This plot shows a bearing's acceleration signal over time (raw waveform). Determine the bearing's health state. Answer with exactly one of: normal, inner_race, outer_race, ball.
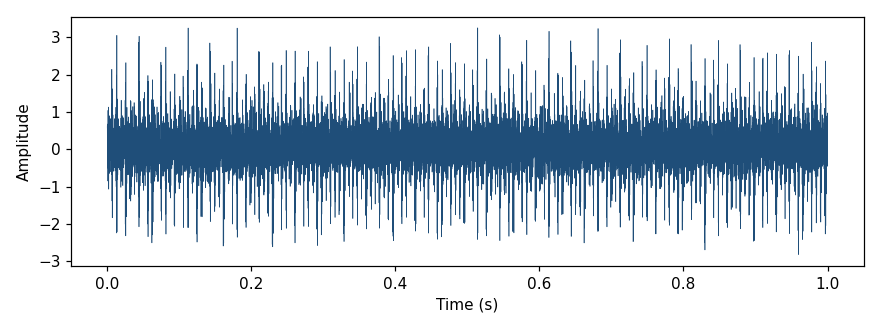
Answer: inner_race